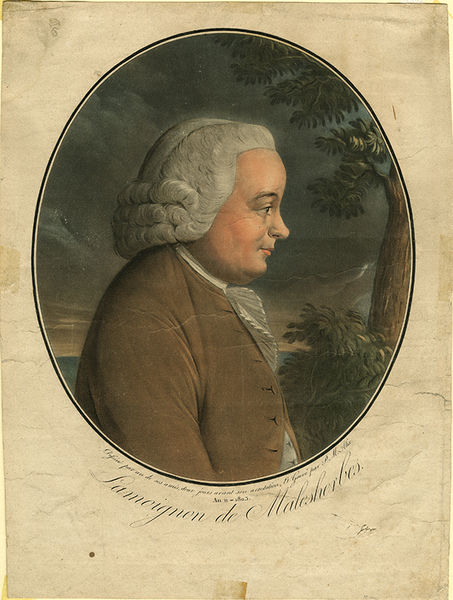
Titel: Lamoignon de Malesherbes
Künstler: Pierre Michel Alix
Standort: Amherst (Massachusetts, USA)
Institution: Mead Art Museum, Amherst College
Schlagwörter: baum, himmel, mann, meer, grau, hintergrund, profil, weiss, tuch, jacke, bild, oval, perücke, hellbraun, palme, wange, freundlich, obal